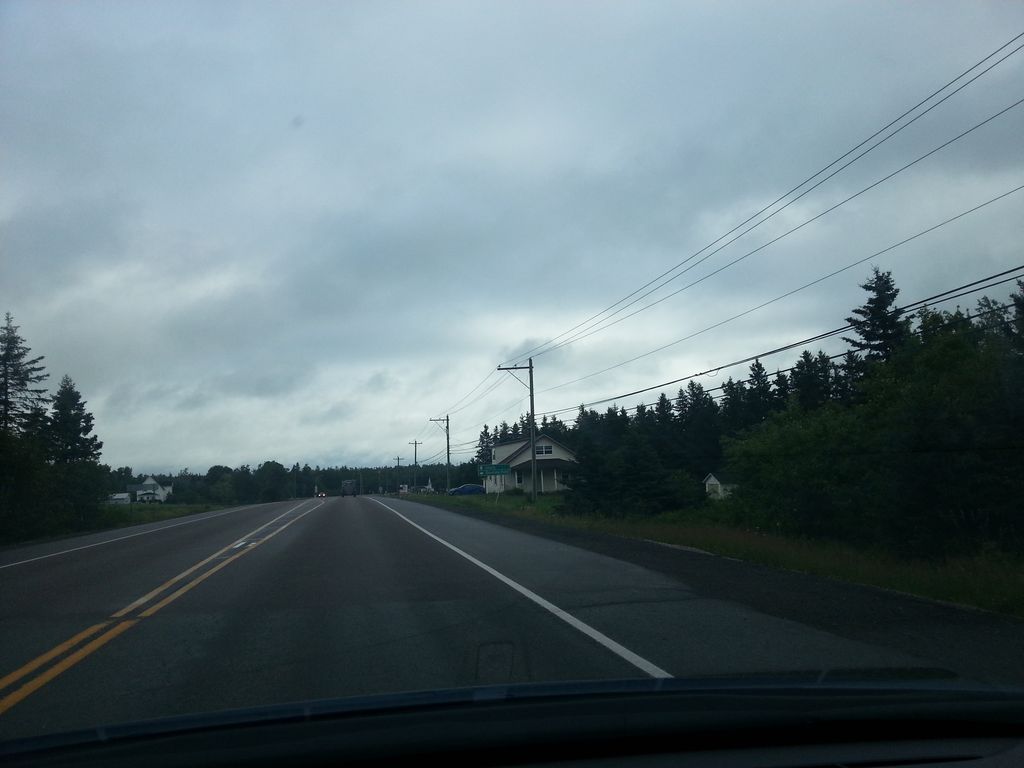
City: charlottetown